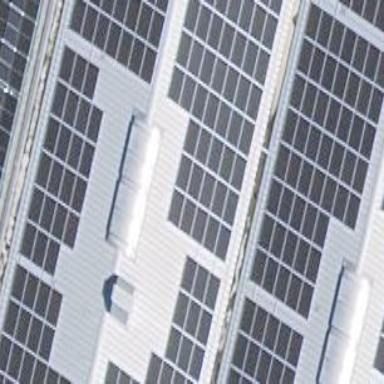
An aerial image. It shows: Solar power generator using photovoltaic panels.